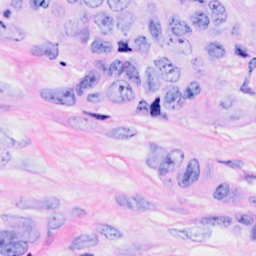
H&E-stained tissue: Breast